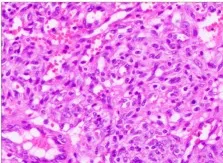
Pathological characteristics of the right lower eyelid nodule. Hematoxylin and eosin staining showed extensive capillary proliferation. X 400.
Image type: pathology (h&e)